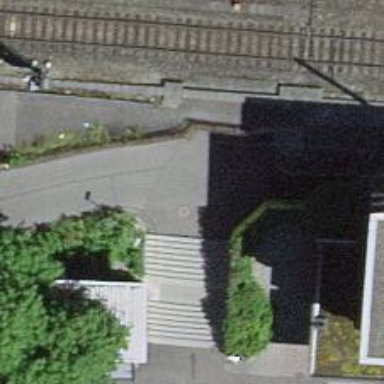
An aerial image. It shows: Concrete steps.